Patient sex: M
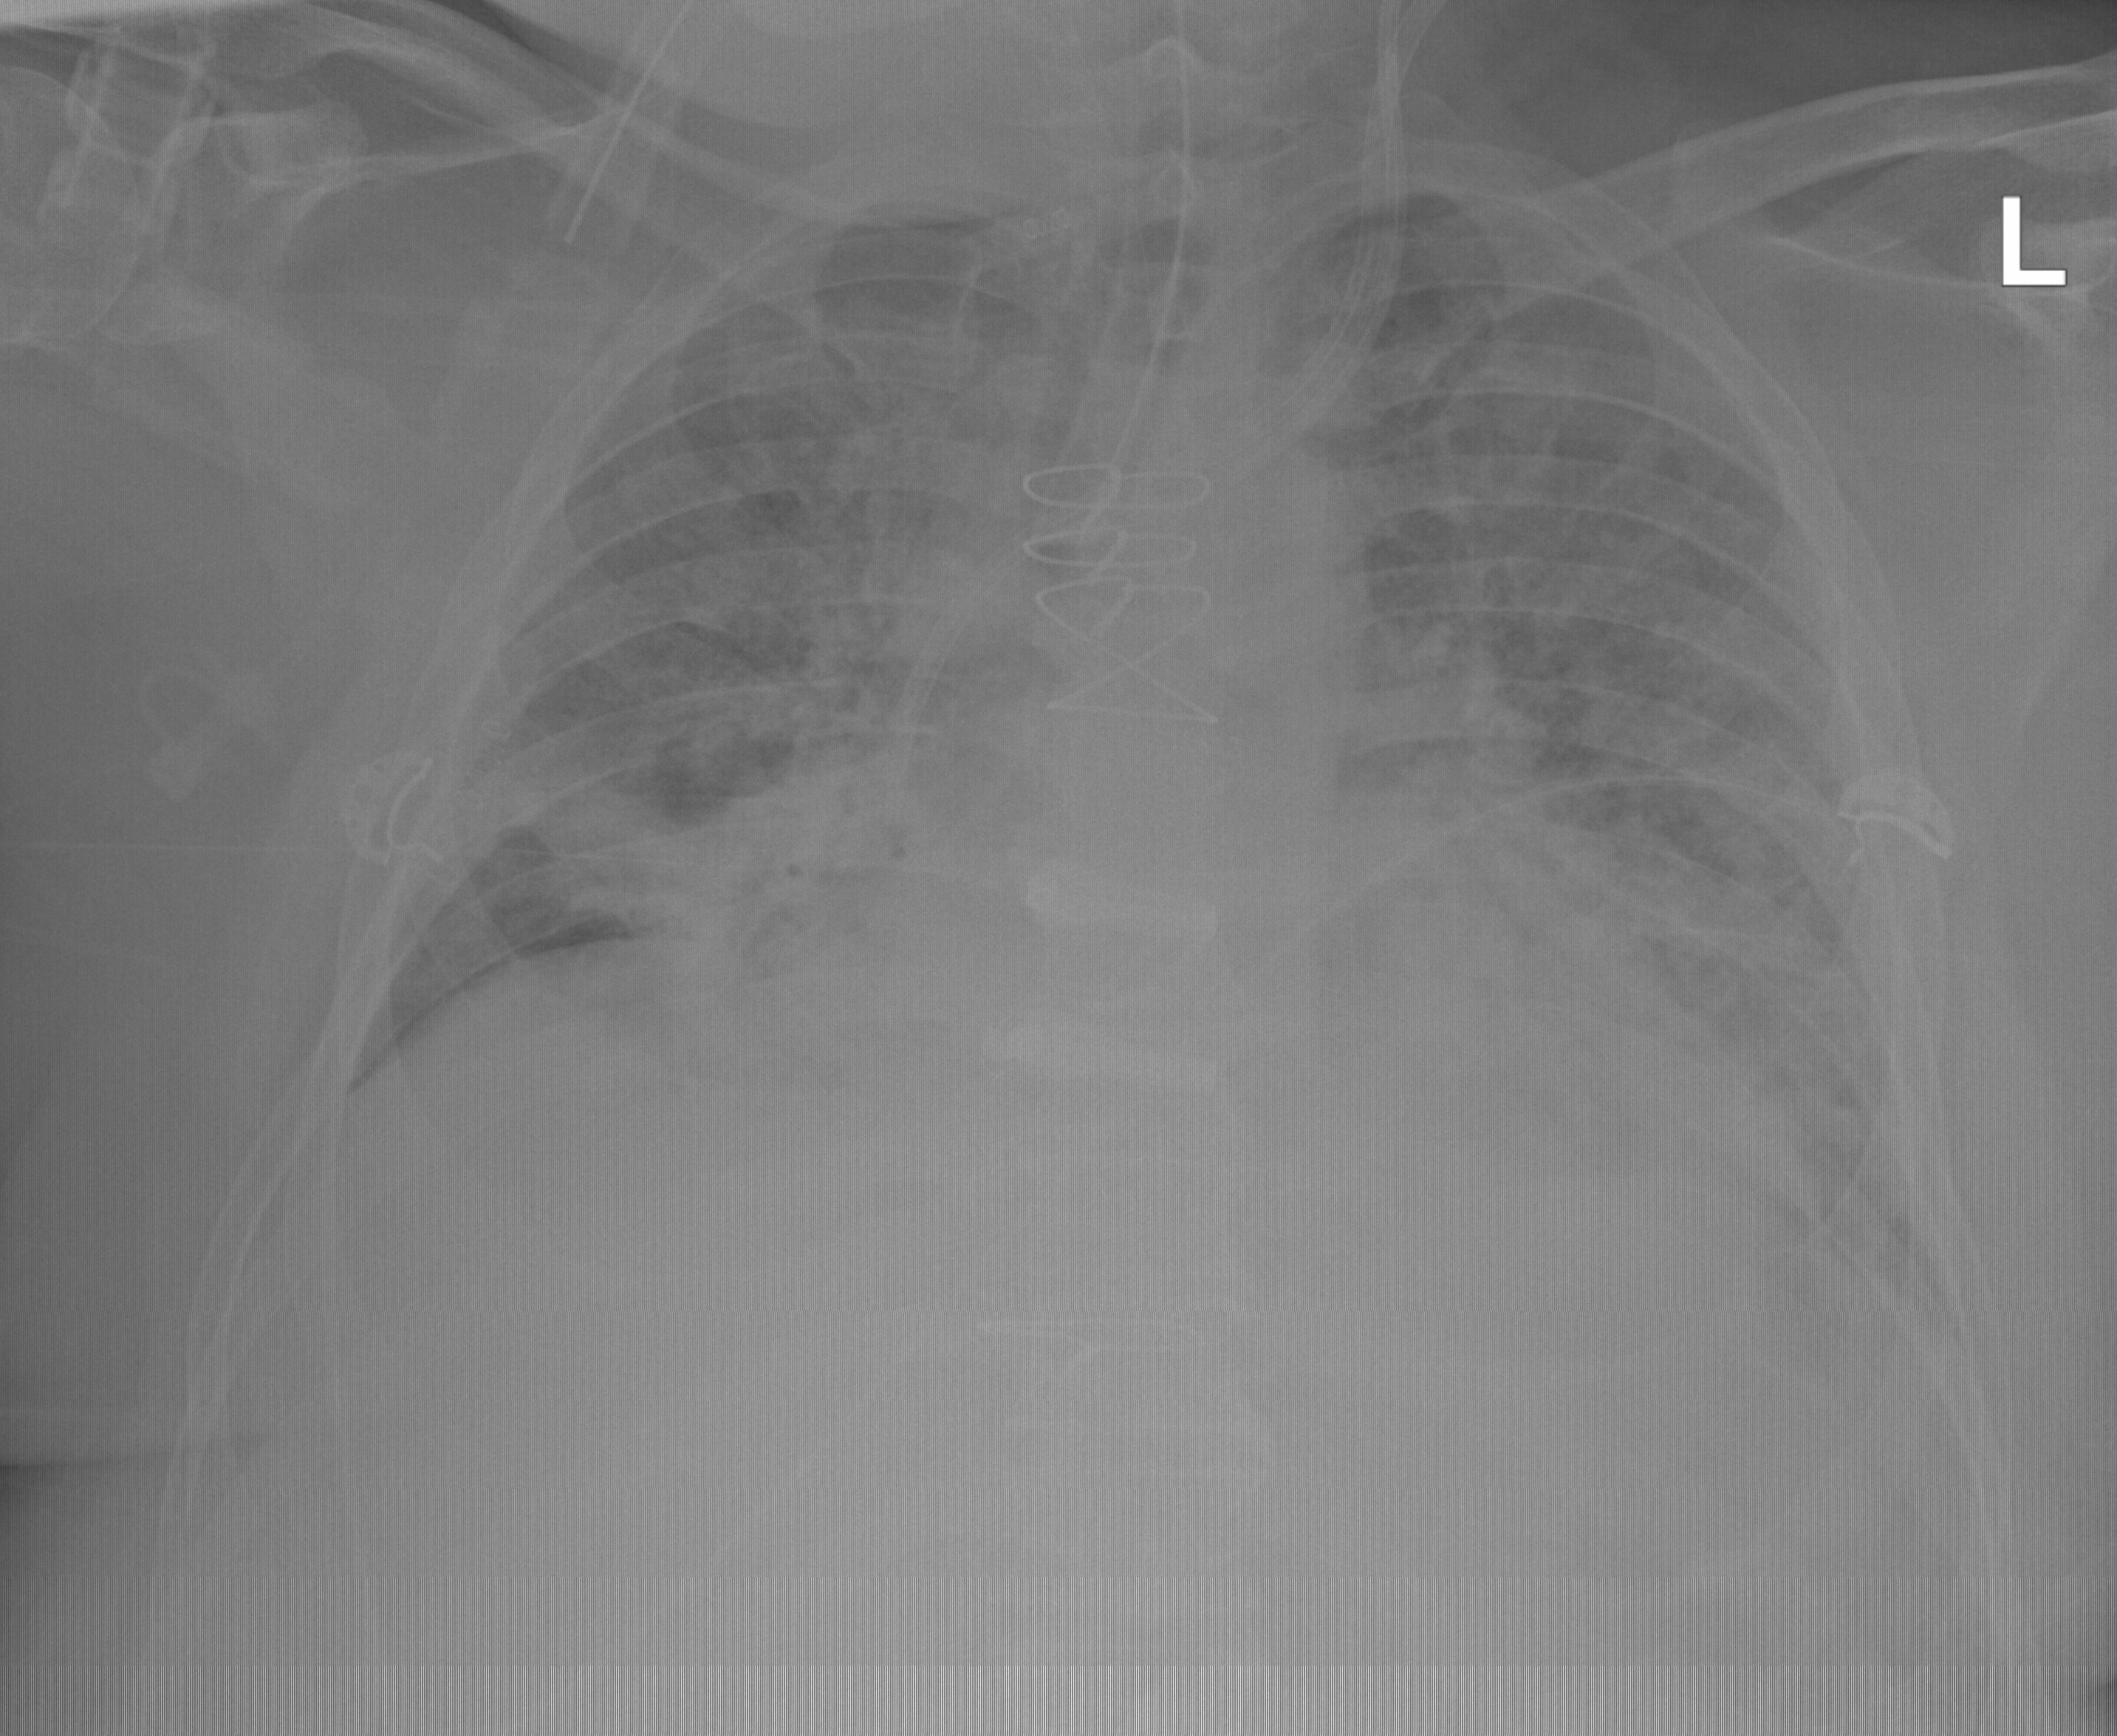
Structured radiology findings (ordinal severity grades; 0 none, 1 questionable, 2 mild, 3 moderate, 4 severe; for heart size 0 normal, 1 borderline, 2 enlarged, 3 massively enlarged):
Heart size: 1
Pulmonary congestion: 0
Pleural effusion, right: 0
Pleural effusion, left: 0
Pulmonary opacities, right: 3
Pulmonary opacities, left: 3
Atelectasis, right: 3
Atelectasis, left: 0